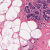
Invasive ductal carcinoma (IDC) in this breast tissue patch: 0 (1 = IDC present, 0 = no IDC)